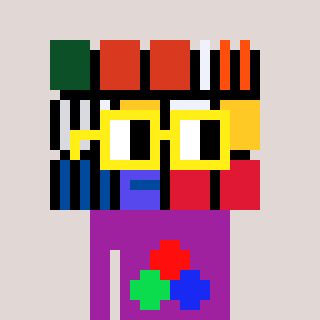
a pixel art character with square yellow glasses, a abstract-shaped head and a magenta-colored body on a warm background